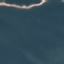
Land use / land cover class: SeaLake